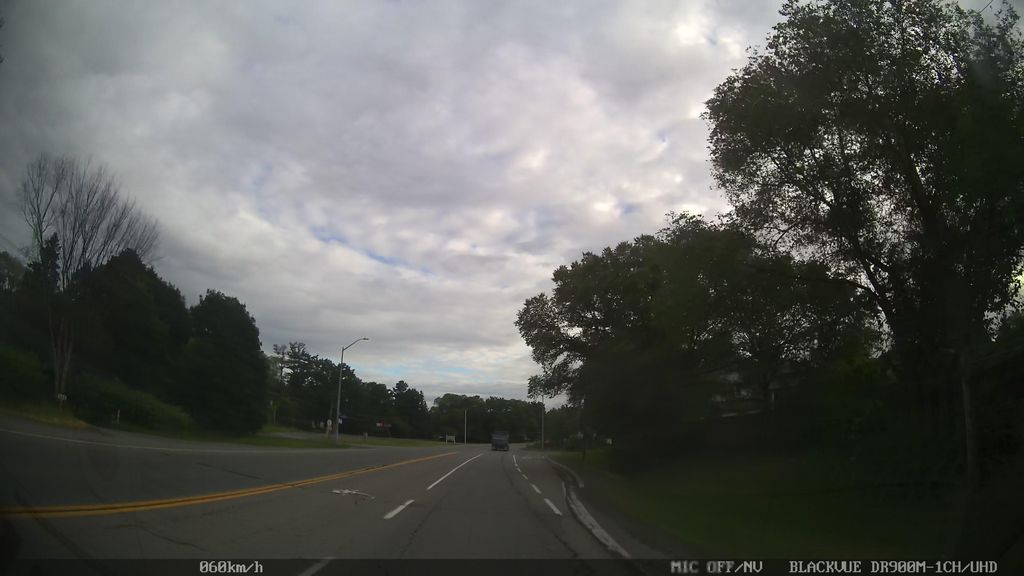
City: ottawa-gatineau